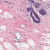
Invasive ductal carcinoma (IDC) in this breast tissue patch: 0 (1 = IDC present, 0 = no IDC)